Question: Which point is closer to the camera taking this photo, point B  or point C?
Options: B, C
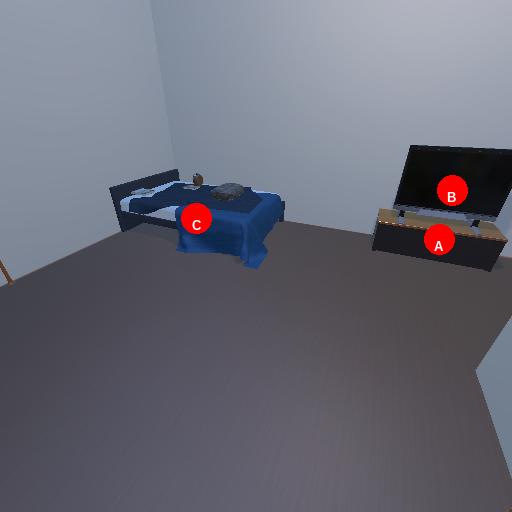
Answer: B